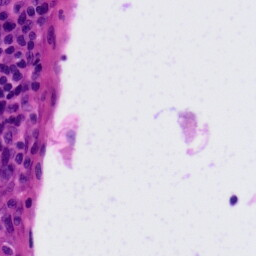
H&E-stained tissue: Tonsil